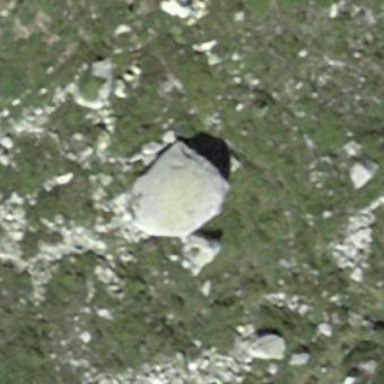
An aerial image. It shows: Natural rock formation.